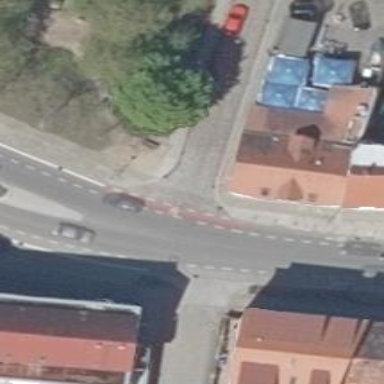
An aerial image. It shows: Tertiary road with asphalt surface and designated cycle lane.